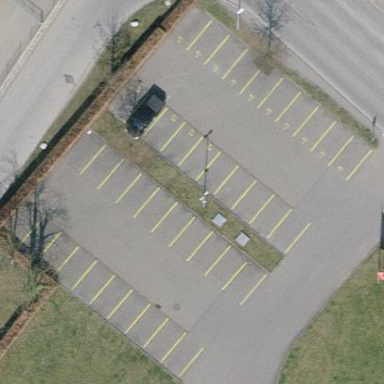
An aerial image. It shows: Parking area.